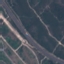
Land use / land cover class: Highway